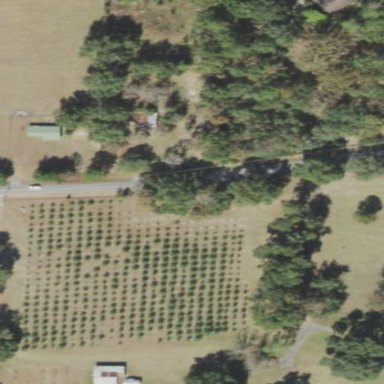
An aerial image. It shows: Plant nursery cultivating trees.